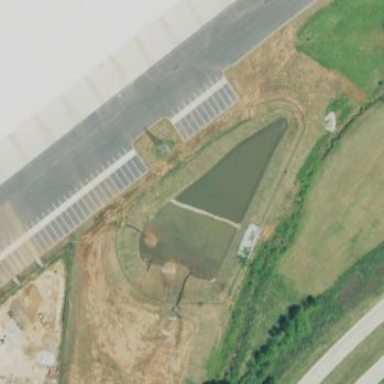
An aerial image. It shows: Detention basin filled with water.